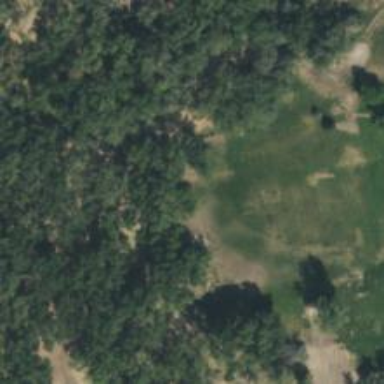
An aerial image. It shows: Disc golf basket.